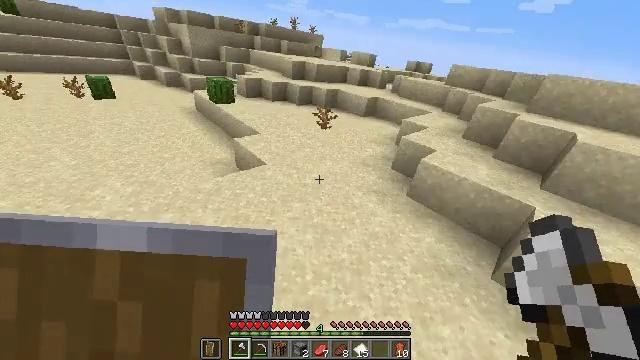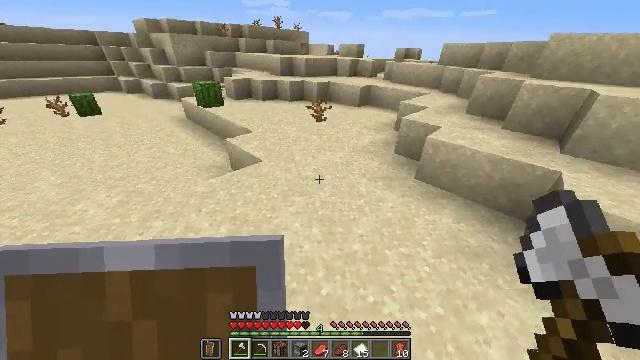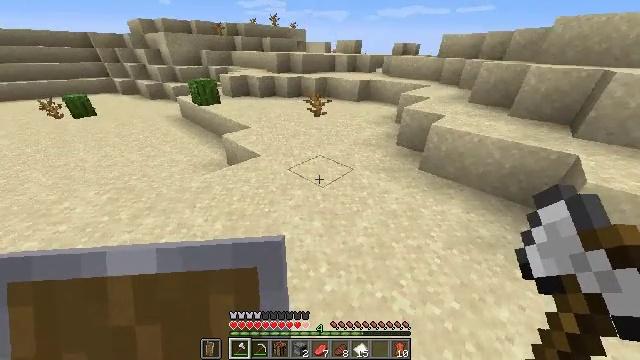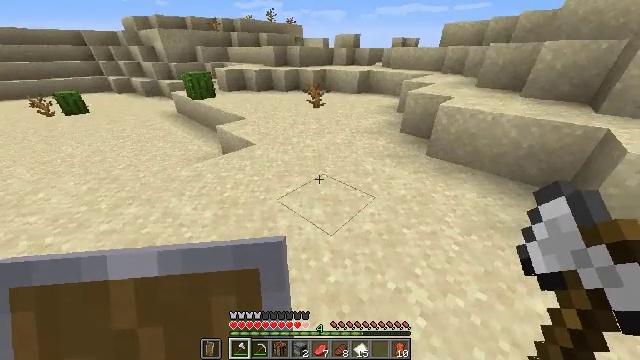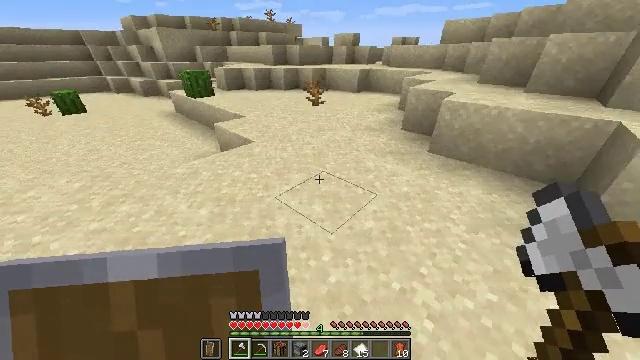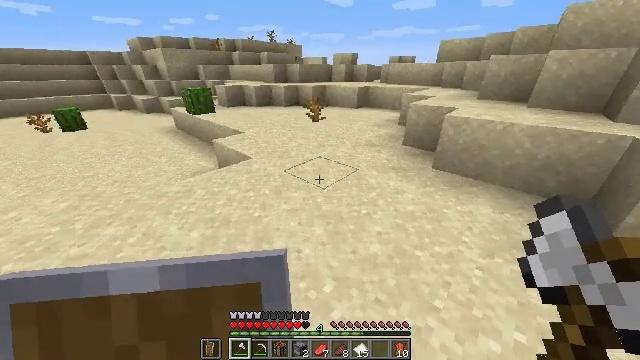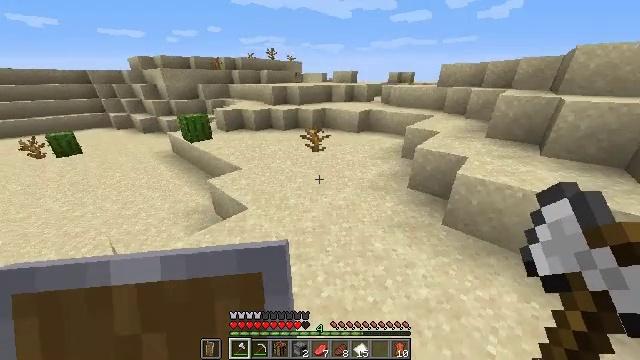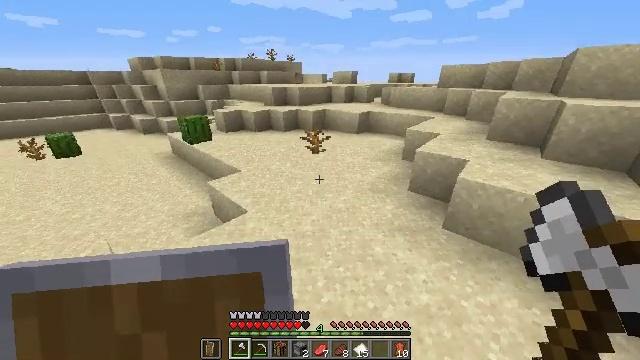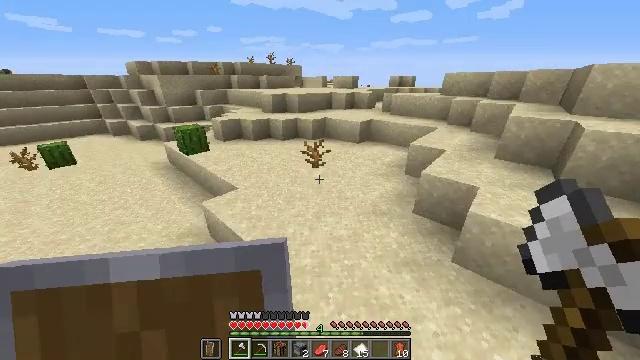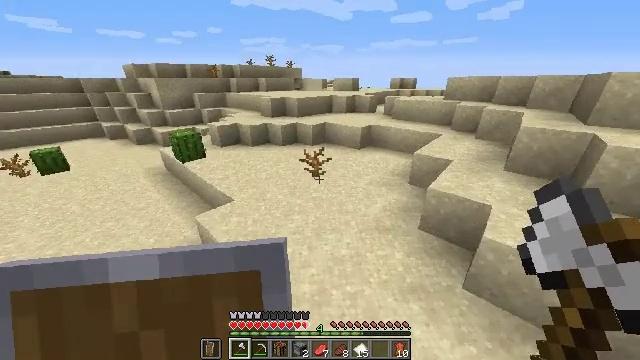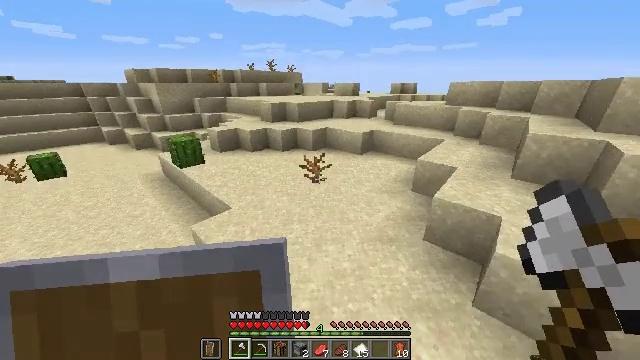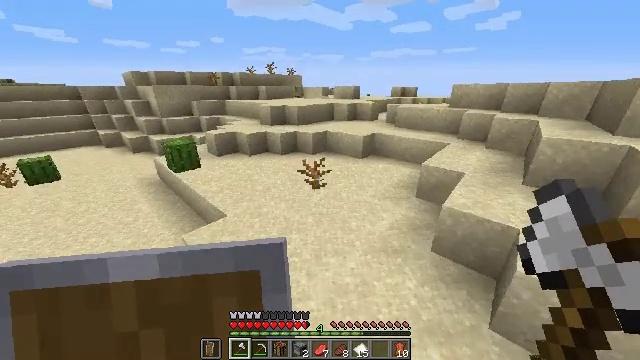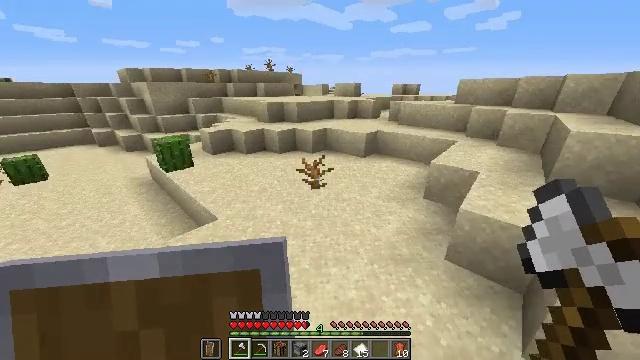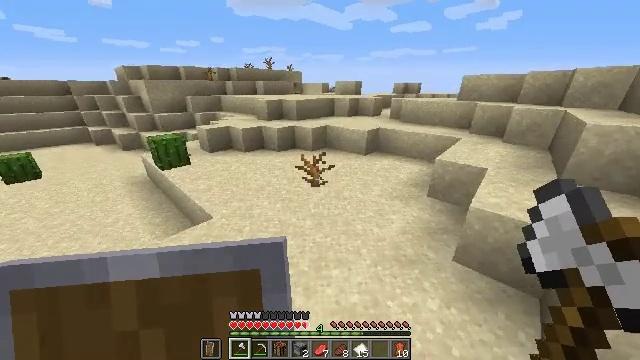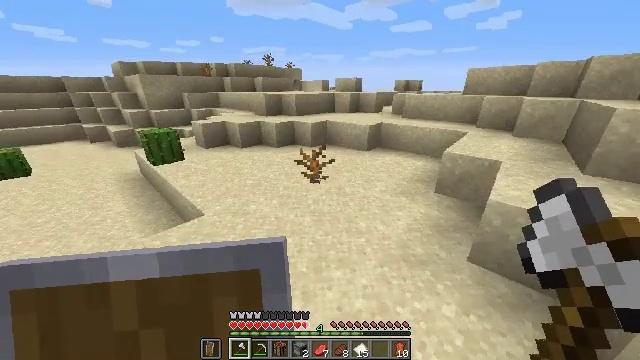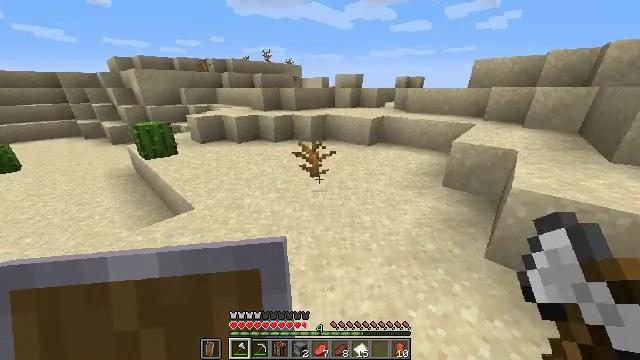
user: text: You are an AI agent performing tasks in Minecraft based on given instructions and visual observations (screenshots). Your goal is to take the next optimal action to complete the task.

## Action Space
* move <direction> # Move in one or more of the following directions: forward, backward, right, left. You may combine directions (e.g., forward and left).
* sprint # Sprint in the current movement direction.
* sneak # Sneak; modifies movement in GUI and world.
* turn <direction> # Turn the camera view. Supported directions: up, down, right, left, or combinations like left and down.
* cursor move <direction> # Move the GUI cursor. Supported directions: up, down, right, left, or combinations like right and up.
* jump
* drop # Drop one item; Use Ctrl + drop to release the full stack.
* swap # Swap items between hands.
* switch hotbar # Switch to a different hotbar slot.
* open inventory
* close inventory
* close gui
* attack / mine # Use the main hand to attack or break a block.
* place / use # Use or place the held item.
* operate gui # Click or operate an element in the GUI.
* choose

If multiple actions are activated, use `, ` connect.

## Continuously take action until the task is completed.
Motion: motion action
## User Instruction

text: Collect the dead bush from dry areas.
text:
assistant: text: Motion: sprint, jump
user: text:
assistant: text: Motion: sprint, jump
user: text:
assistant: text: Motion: sprint, jump
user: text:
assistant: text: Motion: sprint, jump
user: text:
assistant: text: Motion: sprint, turn up, jump
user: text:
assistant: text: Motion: sprint, turn up, jump
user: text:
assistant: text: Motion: sprint, jump
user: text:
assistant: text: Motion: sprint, jump
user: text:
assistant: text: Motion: sprint, jump
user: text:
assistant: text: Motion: sprint, turn up, jump
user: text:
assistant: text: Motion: sprint, jump
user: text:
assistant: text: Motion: sprint, jump
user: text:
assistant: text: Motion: sprint, jump
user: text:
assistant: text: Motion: sprint, jump
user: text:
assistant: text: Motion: sprint, attack / mine, jump
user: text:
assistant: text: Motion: sprint, attack / mine, jump
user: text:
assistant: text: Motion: sprint, attack / mine, jump
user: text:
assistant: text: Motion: sprint, jump
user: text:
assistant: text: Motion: sprint, jump
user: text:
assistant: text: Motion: sprint, jump
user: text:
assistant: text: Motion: sprint, turn left and down, attack / mine, jump
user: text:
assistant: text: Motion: sprint, turn left and down, attack / mine, jump
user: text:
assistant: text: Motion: sprint, turn left and down, attack / mine, jump
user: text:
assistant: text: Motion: sprint, turn left and down, attack / mine, jump
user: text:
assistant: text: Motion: sprint, turn down, jump
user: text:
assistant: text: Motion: sprint, turn down, jump
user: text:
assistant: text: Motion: sprint, turn right and down, jump
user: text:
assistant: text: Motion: sprint, turn right and down, attack / mine, jump
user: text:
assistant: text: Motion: sprint, attack / mine, jump
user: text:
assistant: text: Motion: sprint, attack / mine, jump